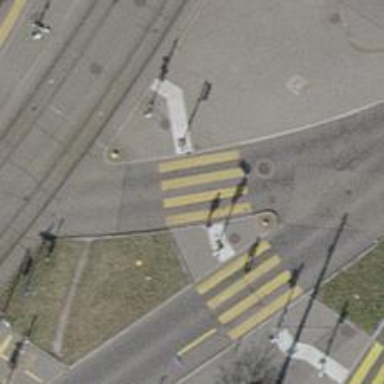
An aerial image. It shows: Zebra crossing controlled by traffic signals with zebra markings.